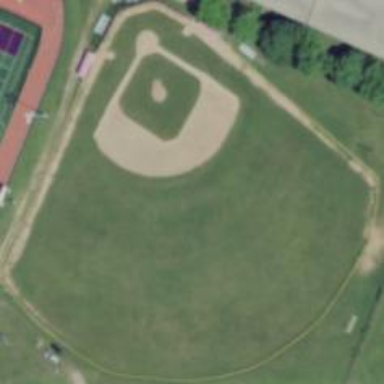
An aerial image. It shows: Baseball pitch for leisure and sports activities.